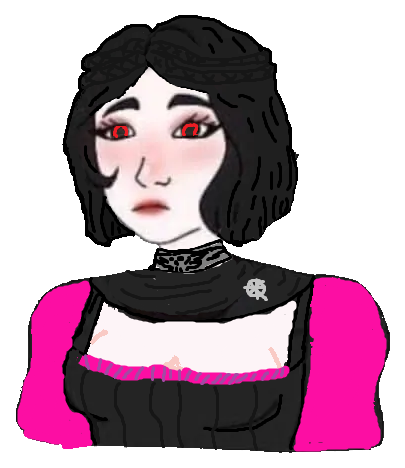
Label: 5_Doomer_Girl